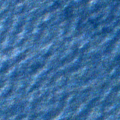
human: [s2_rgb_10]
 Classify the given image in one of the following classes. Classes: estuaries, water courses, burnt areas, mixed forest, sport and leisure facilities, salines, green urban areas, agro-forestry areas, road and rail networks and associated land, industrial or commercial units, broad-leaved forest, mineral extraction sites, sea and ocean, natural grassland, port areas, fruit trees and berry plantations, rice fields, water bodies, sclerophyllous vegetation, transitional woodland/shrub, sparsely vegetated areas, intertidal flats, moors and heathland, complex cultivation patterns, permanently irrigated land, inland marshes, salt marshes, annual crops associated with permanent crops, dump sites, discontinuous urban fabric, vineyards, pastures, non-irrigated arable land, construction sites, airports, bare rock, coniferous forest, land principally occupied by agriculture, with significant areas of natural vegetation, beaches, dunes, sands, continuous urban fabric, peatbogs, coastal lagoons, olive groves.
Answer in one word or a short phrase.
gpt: sea and ocean